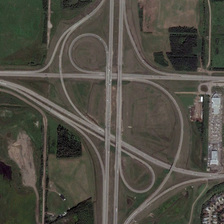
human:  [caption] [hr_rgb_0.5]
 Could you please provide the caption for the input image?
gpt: some buildings and many green meadows are near a viaduct .

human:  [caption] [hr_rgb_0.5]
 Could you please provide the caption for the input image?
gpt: some buildings and many green meadows are near a viaduct .

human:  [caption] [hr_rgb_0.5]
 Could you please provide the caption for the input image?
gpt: some buildings and many green meadows are near a viaduct .

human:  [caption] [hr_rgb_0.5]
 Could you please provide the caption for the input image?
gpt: some buildings and many green meadows are near a viaduct .

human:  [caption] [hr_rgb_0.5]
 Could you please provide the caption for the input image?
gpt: some buildings and many green meadows are near a viaduct .